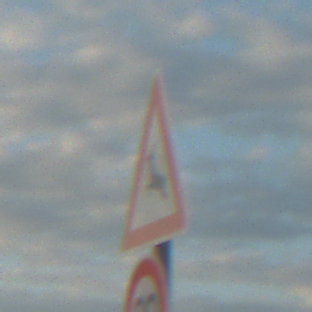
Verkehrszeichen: WildwechselRechts
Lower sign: Geschwindigkeit90
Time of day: SunriseSunset
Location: Outdoor (RoadRail)
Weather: PartlyCloudy
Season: NotSpecified
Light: Natural